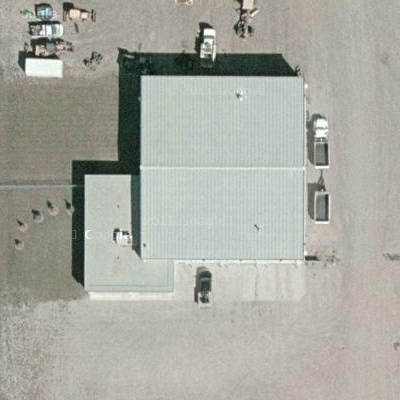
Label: Industry